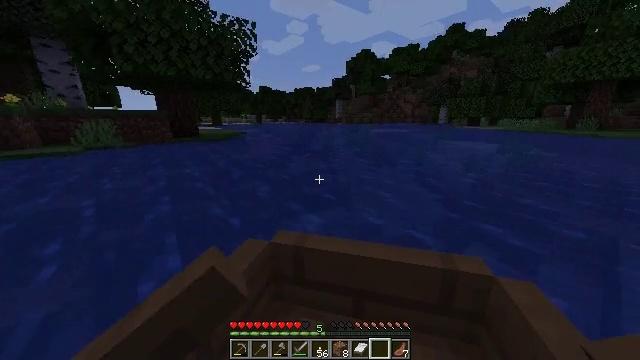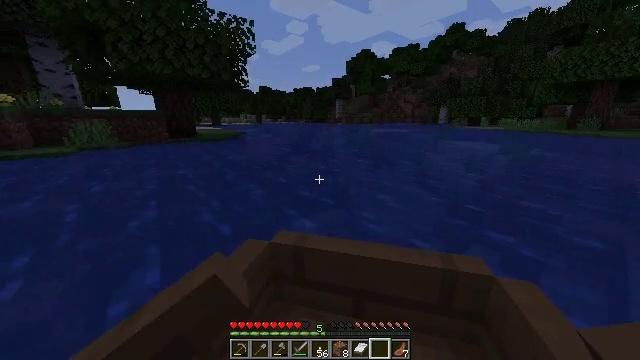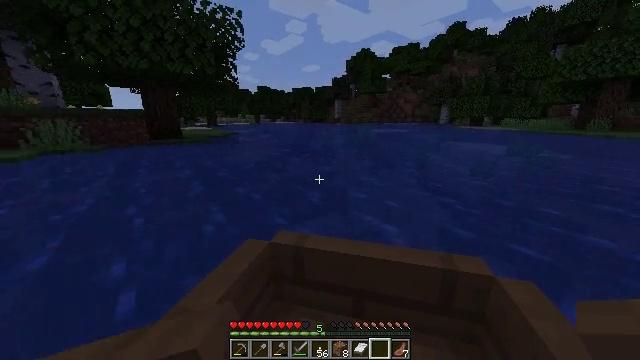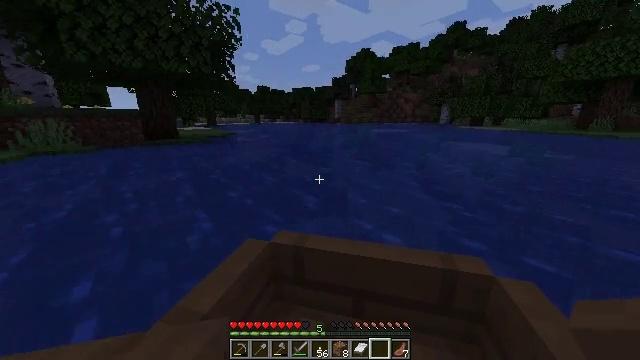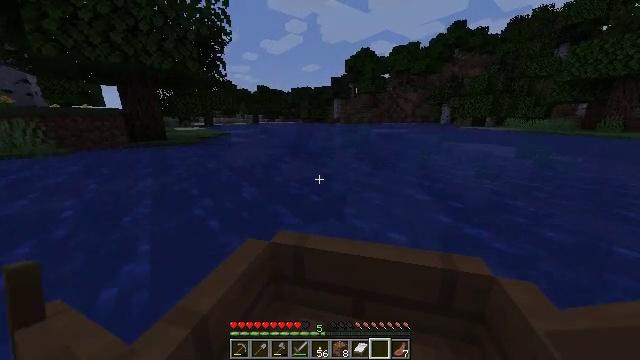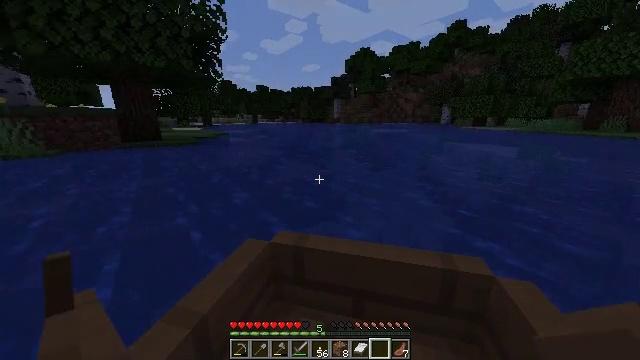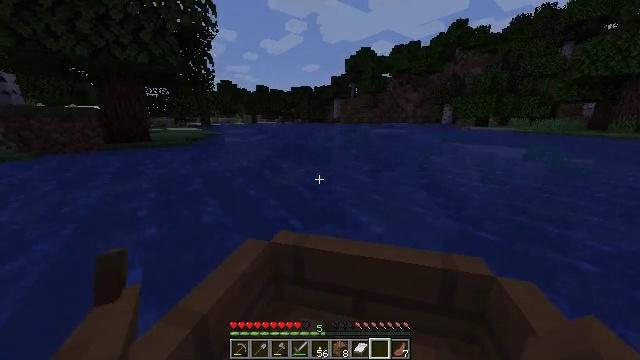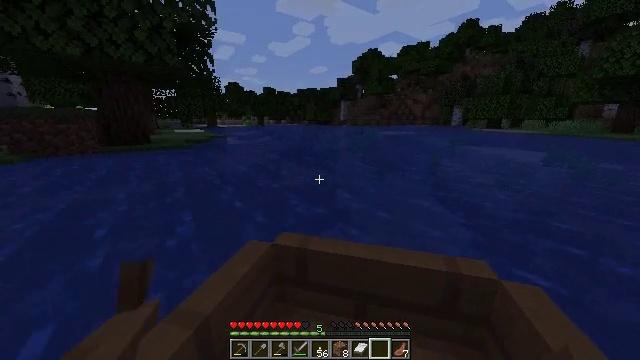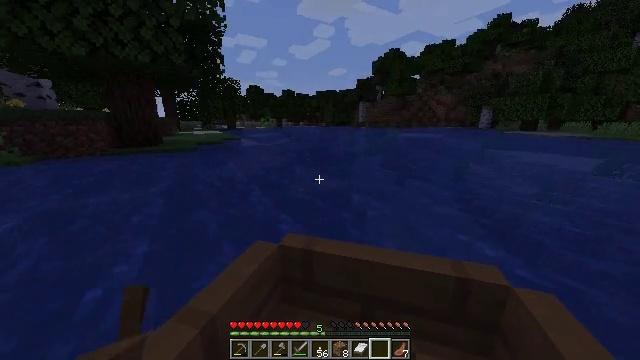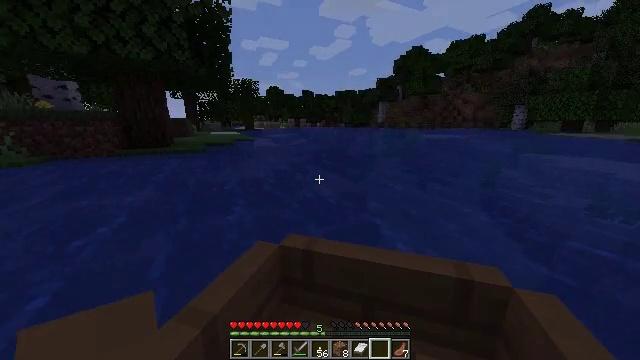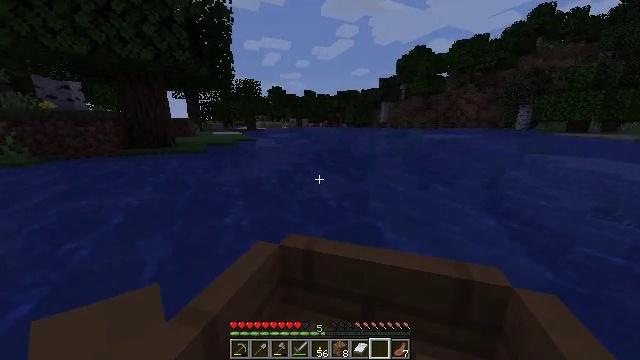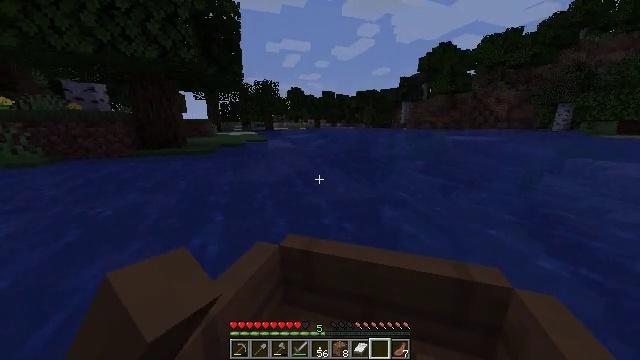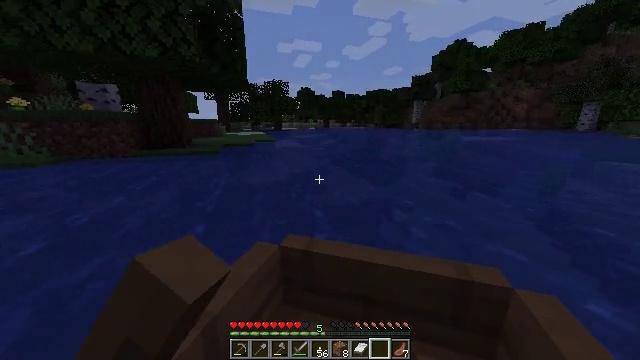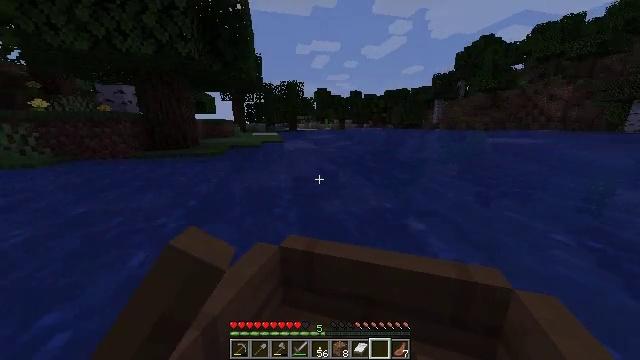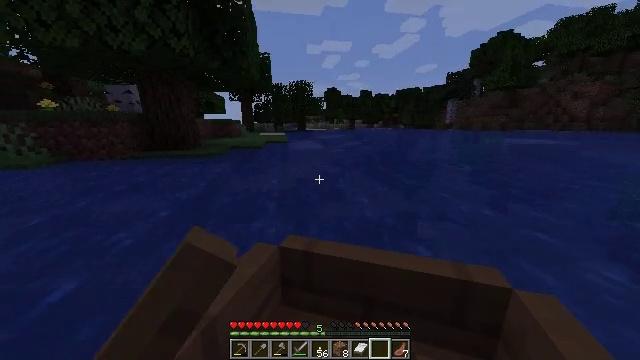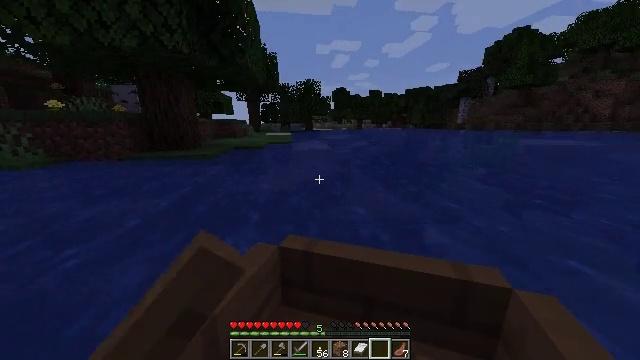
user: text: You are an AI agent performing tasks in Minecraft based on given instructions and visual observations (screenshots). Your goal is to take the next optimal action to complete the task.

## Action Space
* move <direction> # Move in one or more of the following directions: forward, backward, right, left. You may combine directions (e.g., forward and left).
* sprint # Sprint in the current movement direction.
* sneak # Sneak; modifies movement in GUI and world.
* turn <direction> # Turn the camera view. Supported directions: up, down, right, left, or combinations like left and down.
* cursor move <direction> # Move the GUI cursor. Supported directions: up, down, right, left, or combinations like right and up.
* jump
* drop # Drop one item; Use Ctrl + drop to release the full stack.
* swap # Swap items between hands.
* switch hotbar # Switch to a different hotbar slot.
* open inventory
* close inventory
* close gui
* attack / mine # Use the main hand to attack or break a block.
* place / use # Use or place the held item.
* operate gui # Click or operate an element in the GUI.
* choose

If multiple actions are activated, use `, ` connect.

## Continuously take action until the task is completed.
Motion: motion action
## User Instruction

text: Gather tall seagrass in the ocean.
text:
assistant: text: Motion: move forward, sprint
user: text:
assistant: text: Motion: move forward, sprint
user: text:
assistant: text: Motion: move forward, sprint
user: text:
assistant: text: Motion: move forward, sprint
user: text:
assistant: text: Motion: move forward and move left, sprint
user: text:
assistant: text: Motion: move forward and move left, sprint
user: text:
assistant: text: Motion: move forward and move left, sprint
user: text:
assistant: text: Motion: move forward and move left, sprint, turn left
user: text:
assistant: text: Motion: move forward and move left, sprint
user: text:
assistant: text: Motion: move forward, sprint
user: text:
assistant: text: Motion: move forward, sprint
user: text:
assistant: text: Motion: move forward, sprint
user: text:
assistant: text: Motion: move forward, sprint
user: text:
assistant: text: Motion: move forward, sprint
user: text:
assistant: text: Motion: move forward, sprint
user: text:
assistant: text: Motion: move forward, sprint
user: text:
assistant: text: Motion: move forward, sprint
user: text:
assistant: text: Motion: move forward, sprint
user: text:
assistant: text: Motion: move forward, sprint
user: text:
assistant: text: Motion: move forward, sprint
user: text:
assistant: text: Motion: move forward, sprint
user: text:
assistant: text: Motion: move forward, sprint
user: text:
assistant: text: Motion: move forward, sprint
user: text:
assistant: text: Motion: move forward, sprint
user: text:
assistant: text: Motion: move forward, sprint
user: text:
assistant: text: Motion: move forward, sprint
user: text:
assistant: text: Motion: move forward, sprint
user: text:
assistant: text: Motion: move forward, sprint
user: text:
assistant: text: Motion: move forward, sprint
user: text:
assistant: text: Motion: move forward, sprint